Interaction volume radius: 5 \u00c5
Interaction volume height: 15 \u00c5
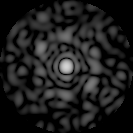
Disorder parameter: 0.7701